Question: Basically my problem is mentioned in the image below at (4) but im trying to retrieve information that is held in sockets in a different node, how do i retrieve data from sockets in a different node?

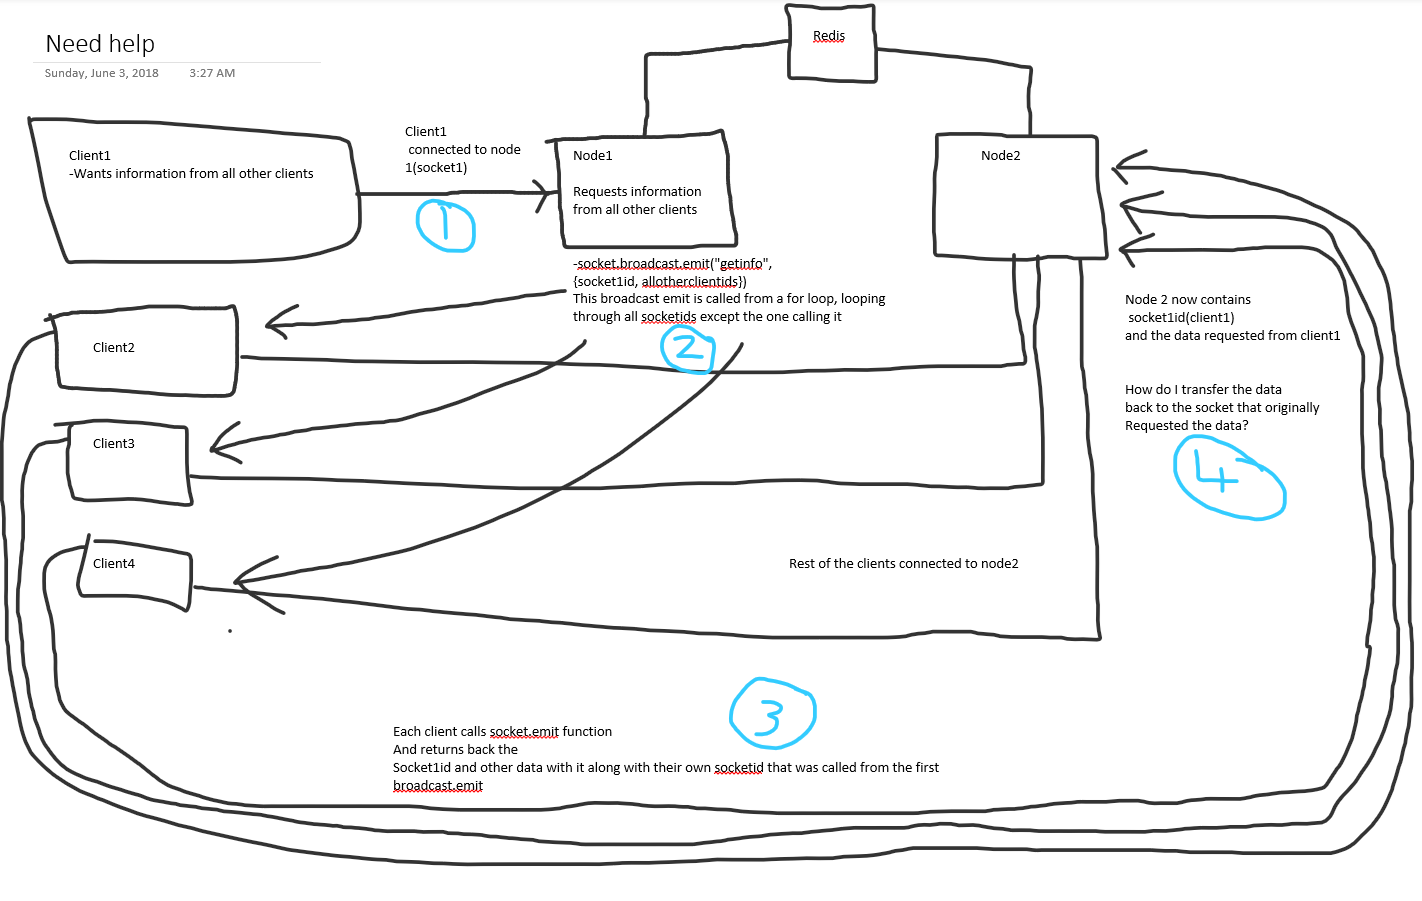
Answer: Found the answer
'''
// sending to individual socketid (private message)
socket.to(socketid).emit('hey', 'I just met you');
'''
but the one thing im curious about is whether this will work between the sockets placed in the different nodes, I'm guessing that it will.